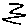
Label: zigzag